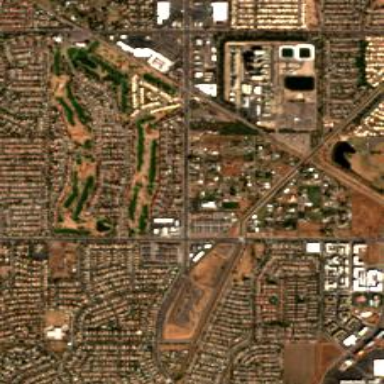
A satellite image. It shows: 18-hole golf course categorized under leisure land.